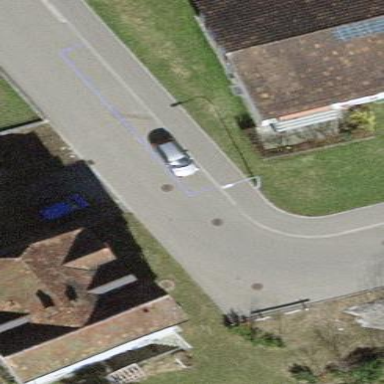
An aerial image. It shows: Parking lane with asphalt surface.